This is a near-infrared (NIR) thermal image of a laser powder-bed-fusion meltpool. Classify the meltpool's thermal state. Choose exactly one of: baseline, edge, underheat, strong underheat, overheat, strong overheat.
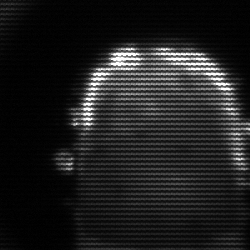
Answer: baseline